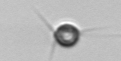
Label: Acanthoica_quattrospina